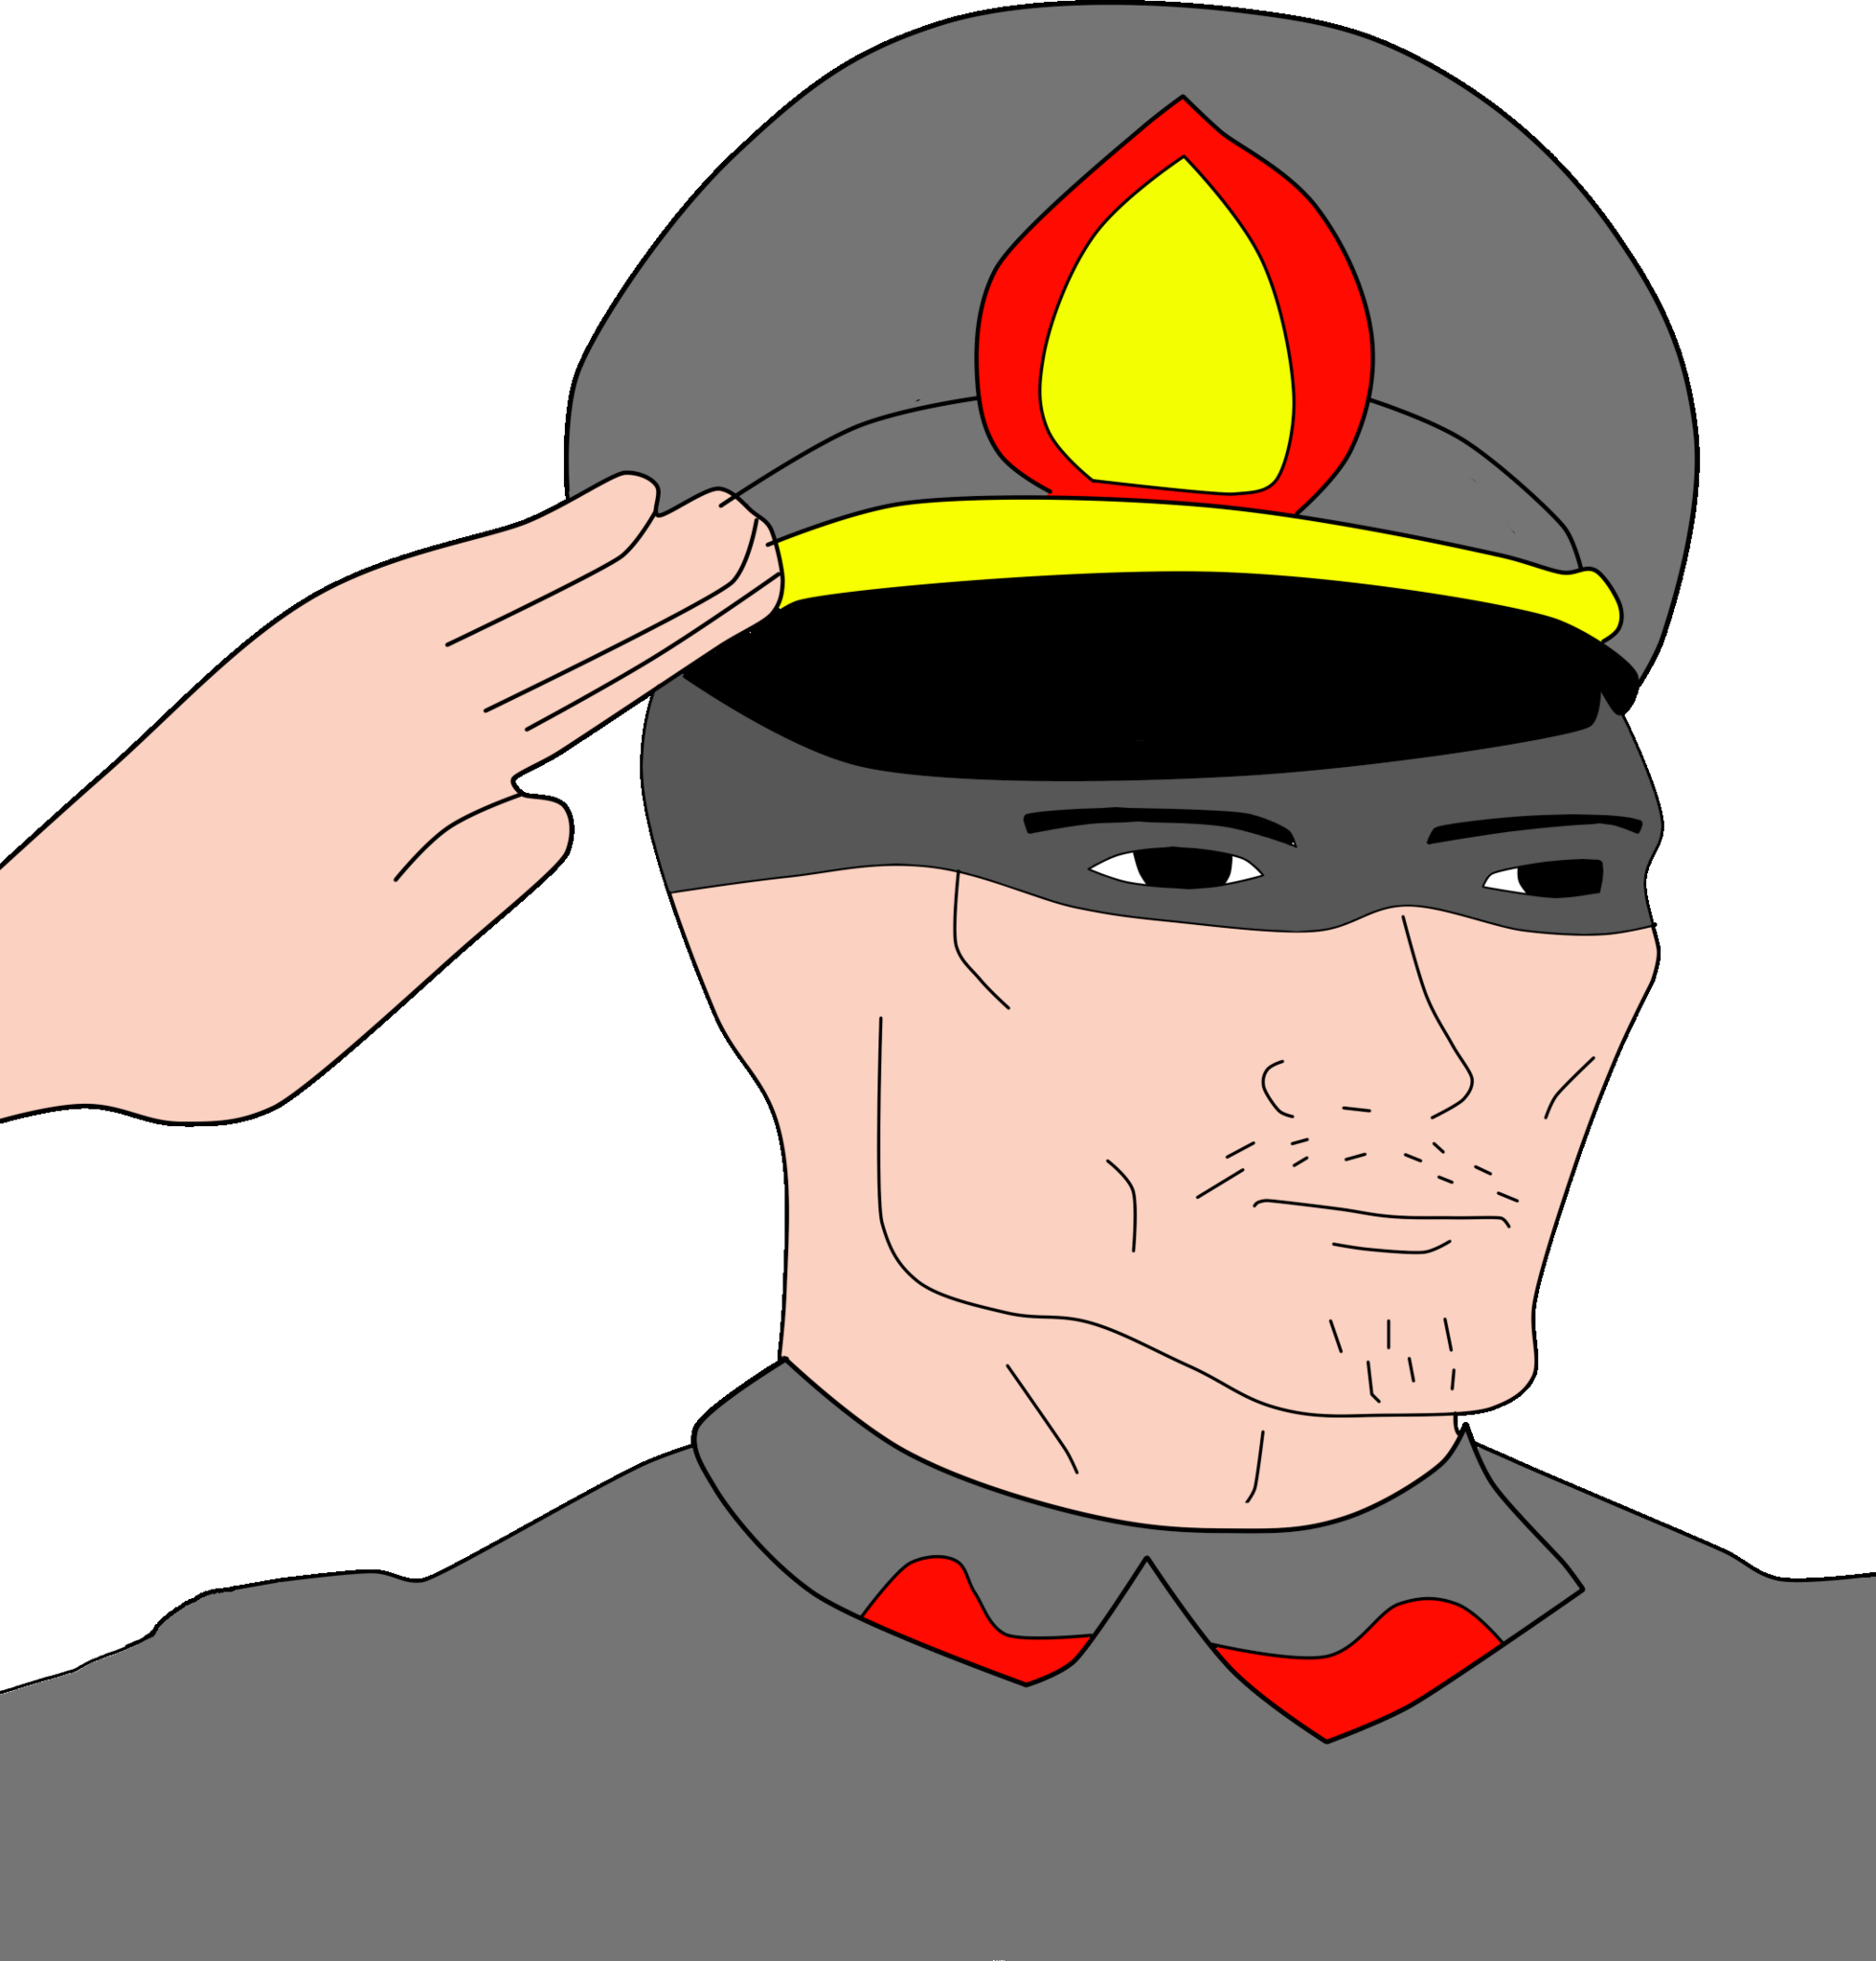
Label: 5_Handsome_Wojak